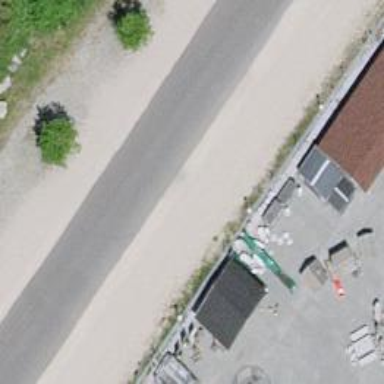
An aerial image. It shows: Service road with paved surface.